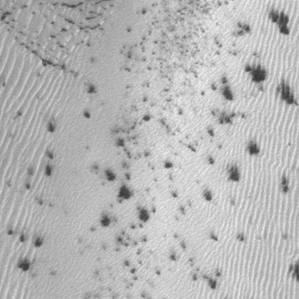
Label: frost